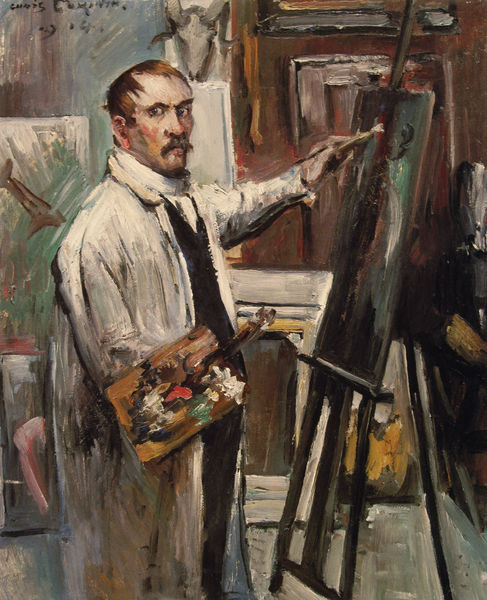
Titel: Selbstporträt im Atelier
Künstler: Lovis Corinth
Standort: München
Institution: Bayerische Staatsgemäldesammlungen
Schlagwörter: blau, dunkel, gemälde, hand, kopf, mann, umhang, weiß, gelb, grob, grün, braun, bunt, frisur, grau, haar, hintergrund, holz, licht, mund, nase, ohr, raum, schwarz, stirn, tür, zimmer, blick, rot, tuch, expressionismus, malerei, anzug, bart, schnurrbart, wand, arm, arme, augen, böse, gesicht, halten, leinen, mensch, rahmen, stehen, bild, bildnis, blicken, hals, hände, innenraum, portrait, porträt, signatur, öl, boden, auge, haare, interieur, mantel, stehend, kinn, lippen, arbeit, wangen, bilder, düster, haltung, moderne, abstrakt, farben, modern, farbe, türe, van gogh, wild, schnäuzer, schnurbart, ernst, streng, brauen, finster, grimmig, pupillen, atelier, maler, staffelei, wange, ölfarbe, ölfarben, augenbraue, schnauzbart, schnauzer, selbstporträt, abbild, corinth, lovis, lovis corinth, links, expressionistisch, acryl, künstler, selbstbildnis, kittel, leinwand, stand, allegorie, kunst, linkshänder, malen, palette, personifikation, pinsel, farbauftrag, halbglatze, braue, utensilien, selbstportrait, werkstatt, leinwände, stafelei, geweih, kleckse, klecks, stierkopf, tierkopf, holzschrank, atellier, alegorie, unruhig, studio, pallette, farbpalette, selbstdarstellung, malend, utensilie, selbstbildnid, angemalt, abbilden, malerkittel, ände, misch, künstlerselbstbildnis, abbuld, malerumhang, 1911, selbstporträit, farbbret, mischpallette, selbstoortrait, weisser kittel, bilsnid, seccesion, stuido